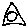
Label: triangle